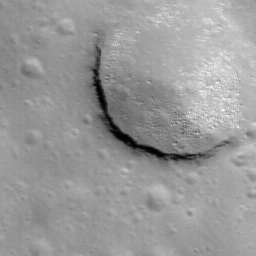
Pit: Mare Moscoviense Pit
Host crater: Mare Moscoviense
Host type: mare
Lunar coordinates: latitude 29.503, longitude 150.465